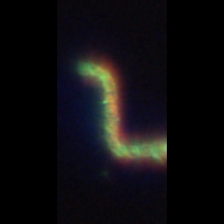
Taxon: Chaetoceros
Group: Diatoms